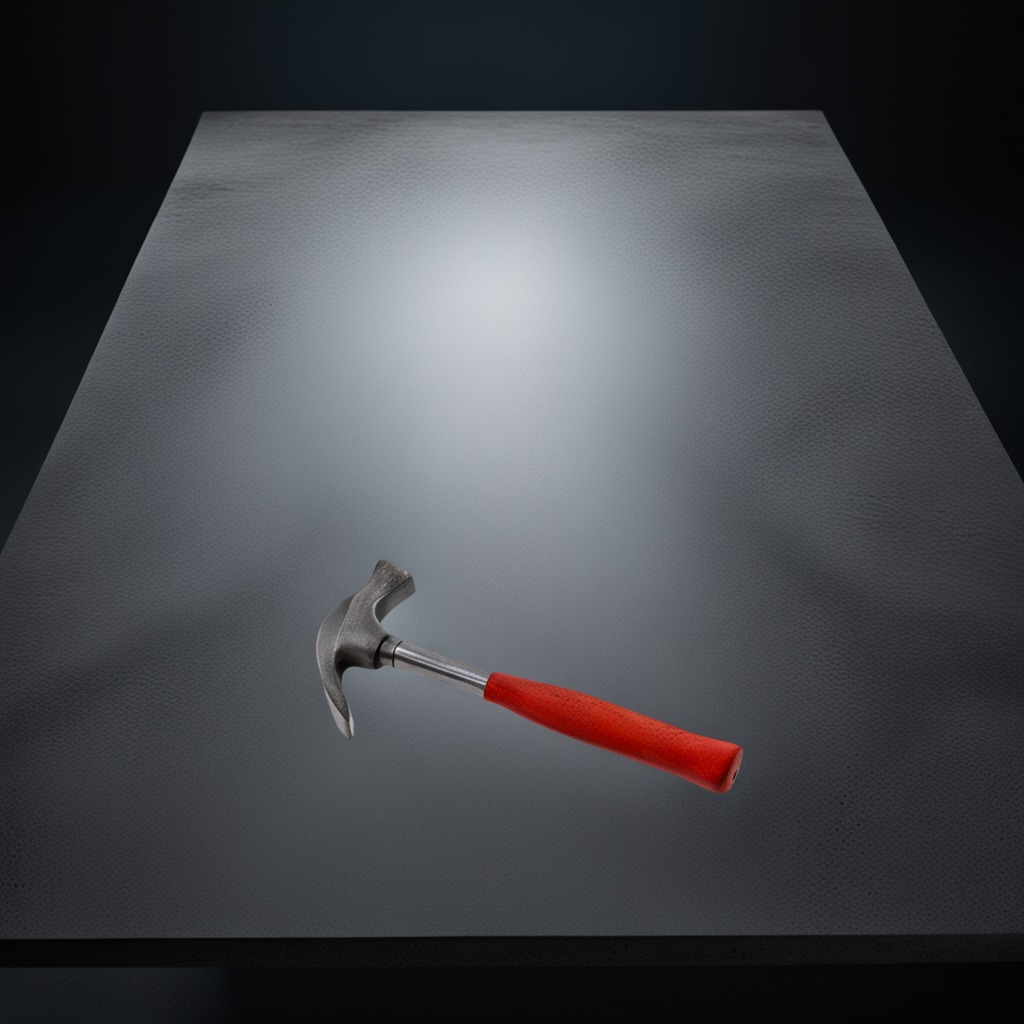
A hammer lies on the clean granite table inside a workshop at night dim ambient light soft shadows worn but